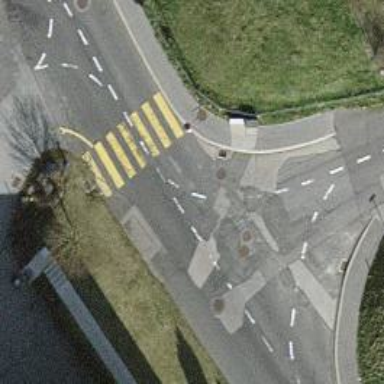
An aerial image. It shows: Zebra crossing on the road.